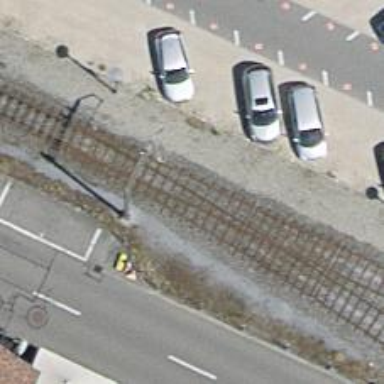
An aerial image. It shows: Railway switch.